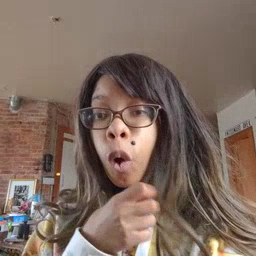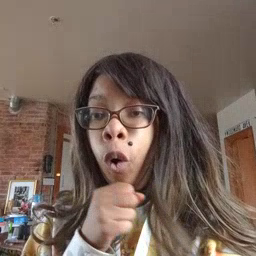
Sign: orange